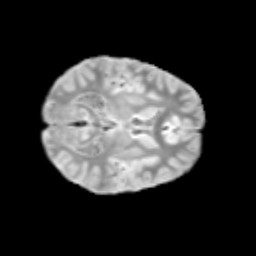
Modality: T2w
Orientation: axial
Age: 11
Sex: male
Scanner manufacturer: siemens
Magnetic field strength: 3 T
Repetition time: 3.8 s
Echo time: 0.07 s